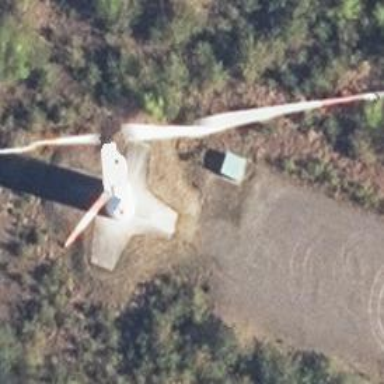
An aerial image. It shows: Wind turbine generating power.